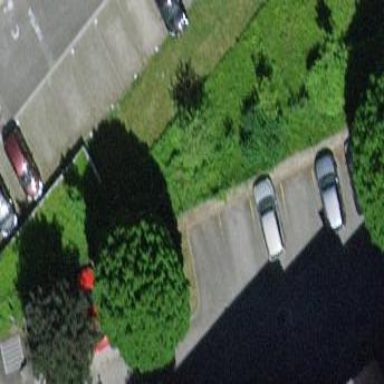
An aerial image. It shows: Street-side parking area with asphalt surface.